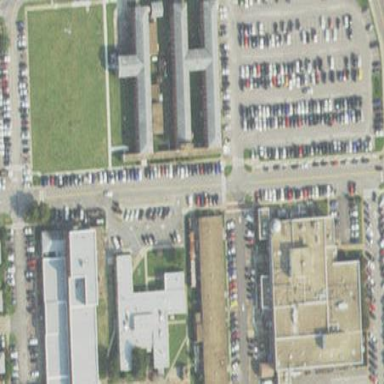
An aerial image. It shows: Parking area with surface.